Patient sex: M
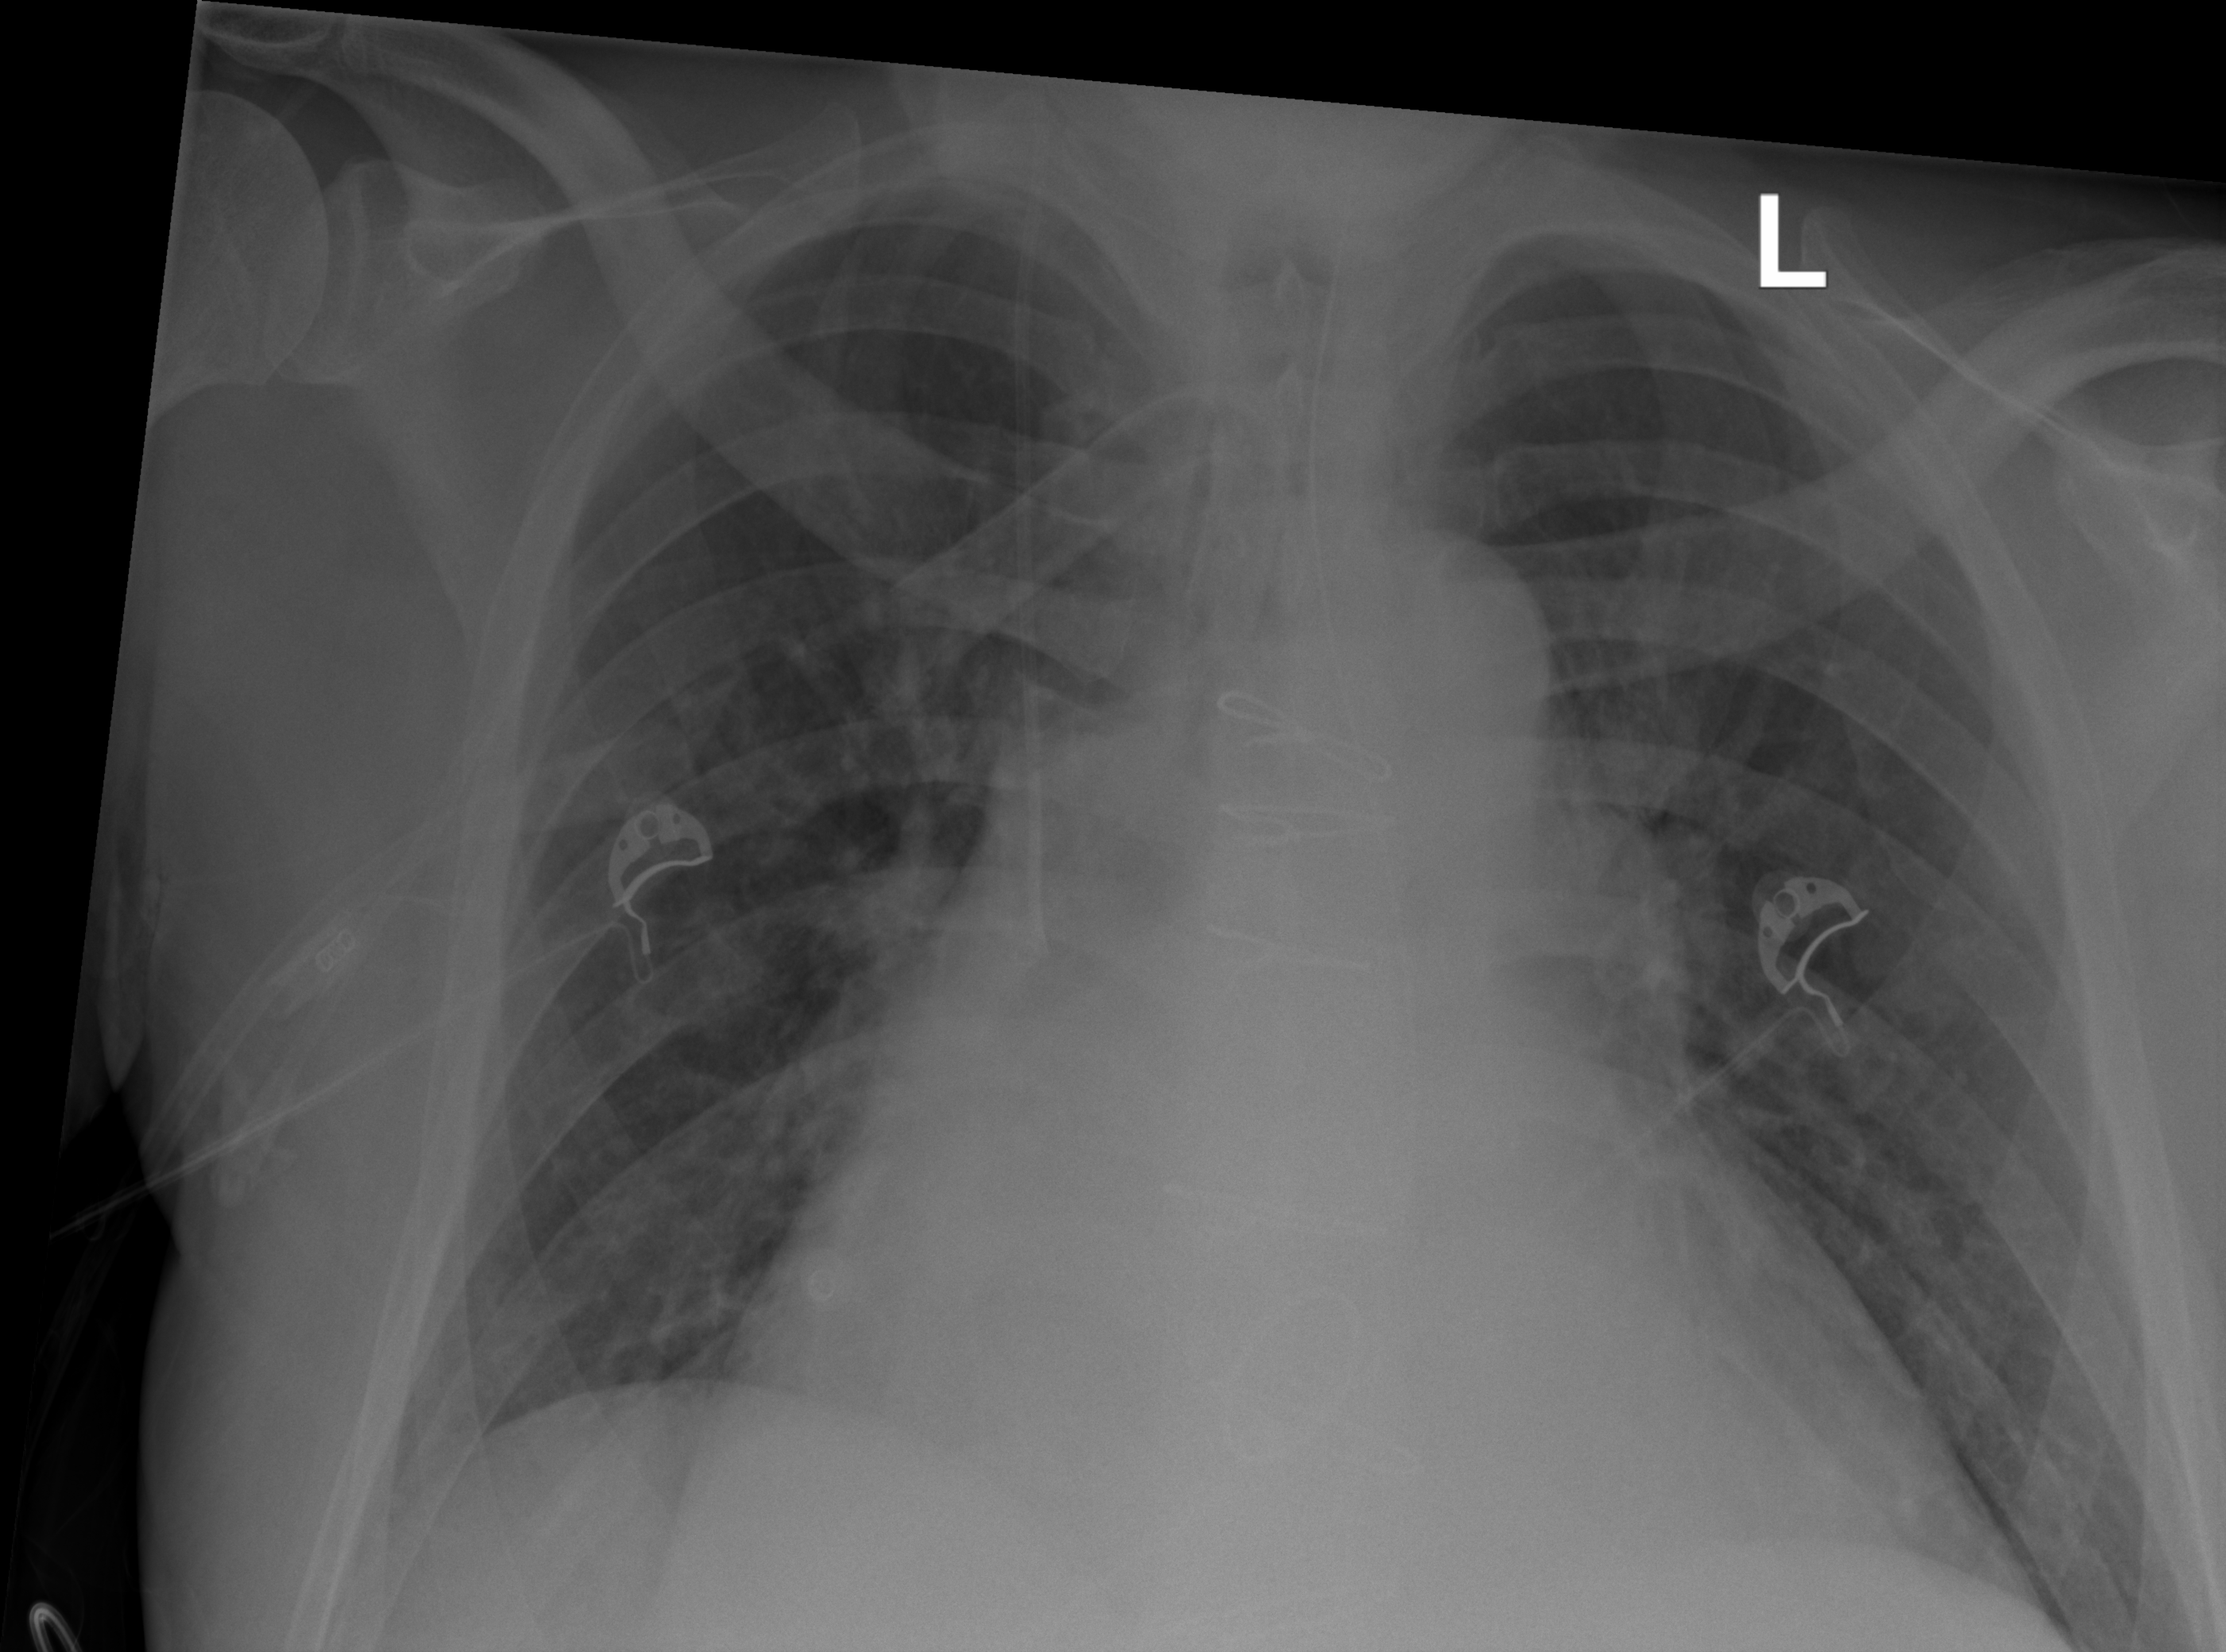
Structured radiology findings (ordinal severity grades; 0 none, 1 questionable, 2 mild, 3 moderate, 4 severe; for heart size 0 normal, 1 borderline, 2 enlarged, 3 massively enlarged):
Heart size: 3
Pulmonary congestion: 0
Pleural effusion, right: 0
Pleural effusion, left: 0
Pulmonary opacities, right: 0
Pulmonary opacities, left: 0
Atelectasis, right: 2
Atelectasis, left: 2